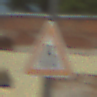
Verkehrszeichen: VerengteFahrbahn
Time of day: Midday
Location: Outdoor (Suburban)
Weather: PartlyCloudy
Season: NotSpecified
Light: Natural